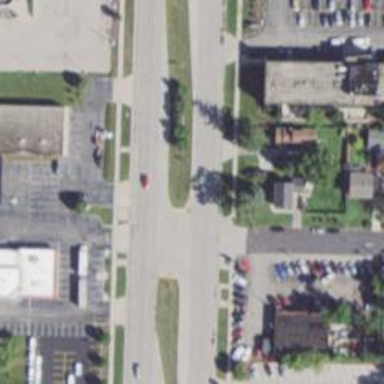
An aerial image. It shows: Unmarked road crossing.